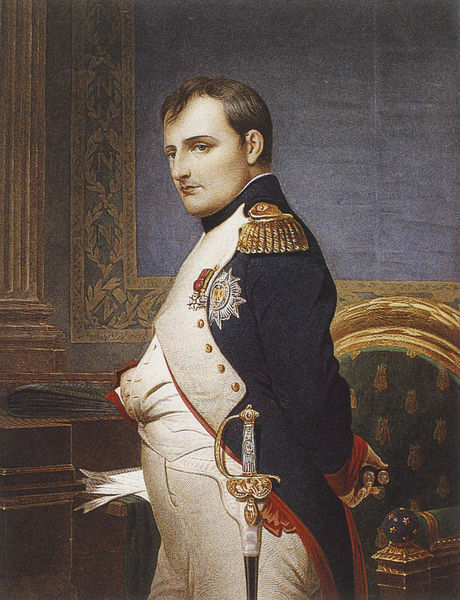
Titel: Napoleon in seinem Arbeitszimmer
Künstler: Paul Delaroche
Institution: Bordeaux, Musée Goupil
Schlagwörter: blau, hand, mann, weiß, frankreich, mund, nase, profil, raum, stuhl, säule, ornament, wand, augen, gesicht, kragen, portrait, porträt, gold, interieur, sessel, adel, seitlich, französisch, kaiser, dekor, seitenansicht, knöpfe, weste, buch, schwert, uniform, soldat, epauletten, napoleon, abzeichen, bruststern, degen, orden, brief, dolch, königlich, kommandant, marke